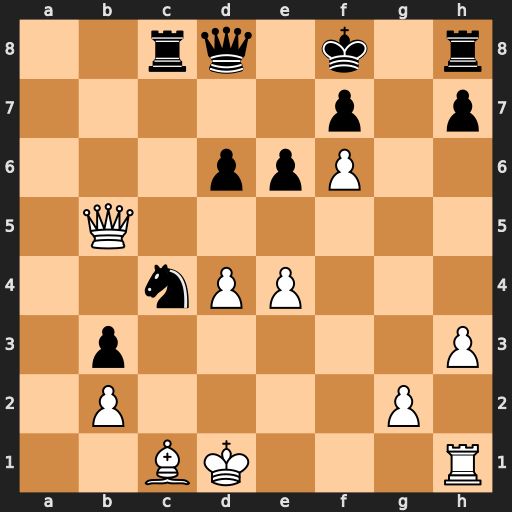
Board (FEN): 2rq1k1r/5p1p/3ppP2/1Q6/2nPP3/1p5P/1P4P1/2BK3R
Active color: w
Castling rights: -
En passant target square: -
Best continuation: Bh6+ Kg8 Qg5#